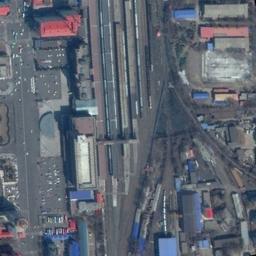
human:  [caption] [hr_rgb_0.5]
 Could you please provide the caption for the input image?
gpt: Many buildings of different shapes are beside the railway station .

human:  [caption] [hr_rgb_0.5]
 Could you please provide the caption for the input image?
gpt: The railway station is next to some buildings .

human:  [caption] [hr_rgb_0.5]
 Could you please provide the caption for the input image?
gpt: The railway station has lots of railways and some trains and the railway station is surrounded by lots of other buildings .

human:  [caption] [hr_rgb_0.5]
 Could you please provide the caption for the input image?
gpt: There is a fully equipped railway station in the city .

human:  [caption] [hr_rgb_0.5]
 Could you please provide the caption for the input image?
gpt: There are many buildings around the railway station .